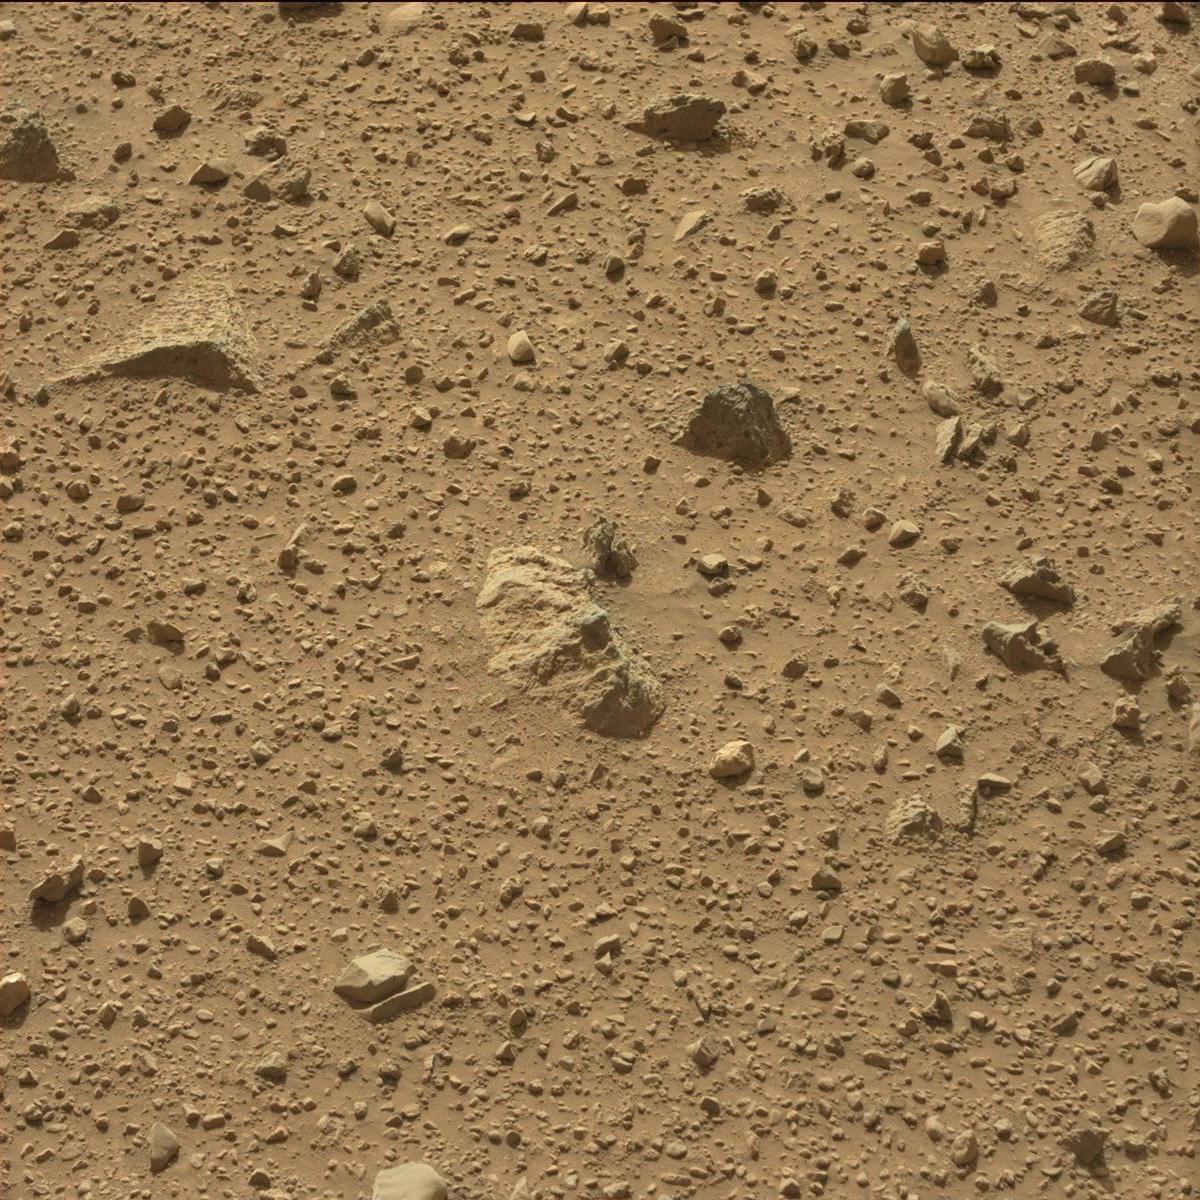
Terrain classes present: Bedrock, Rock, Sand / Soil